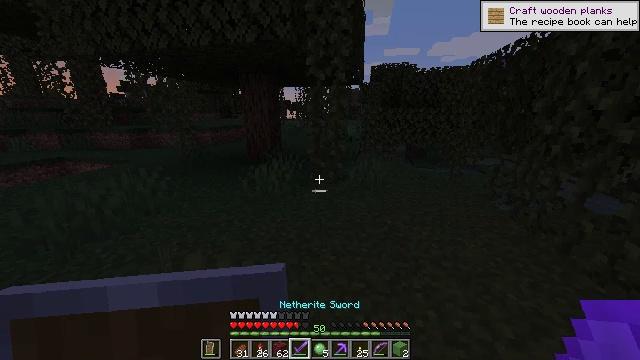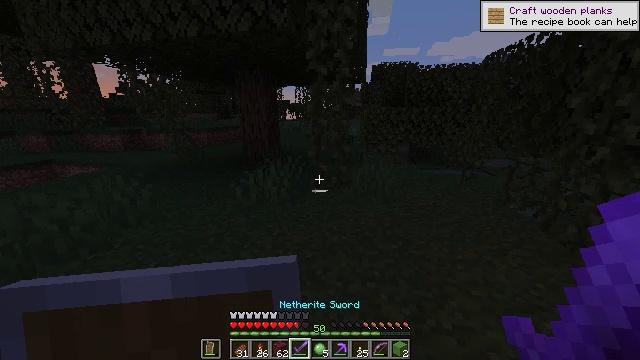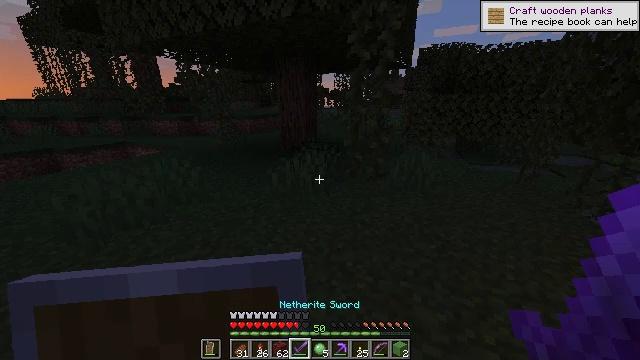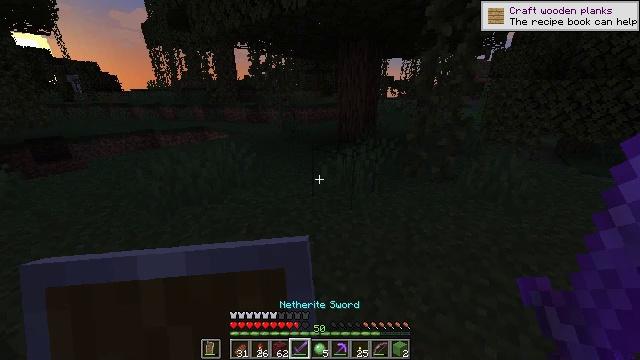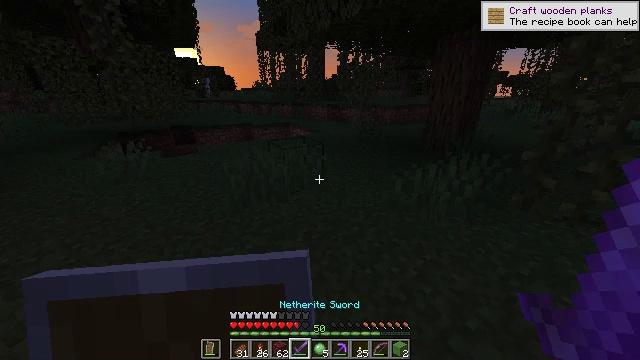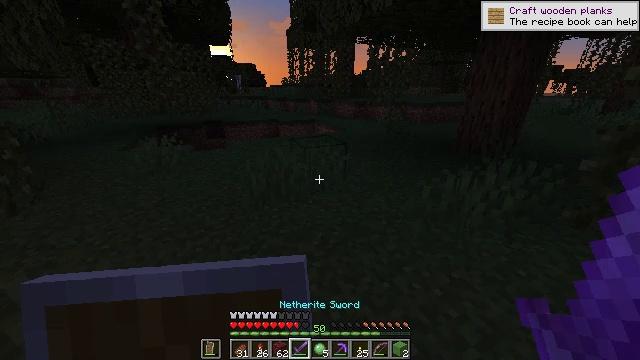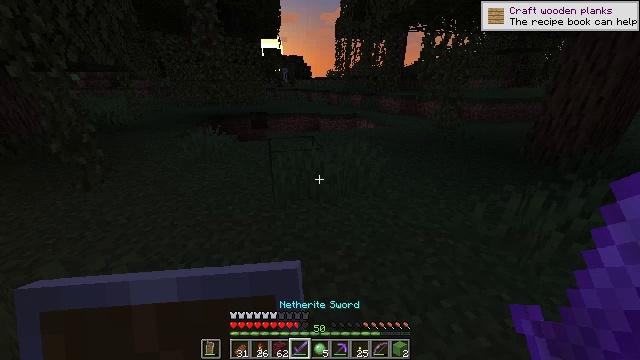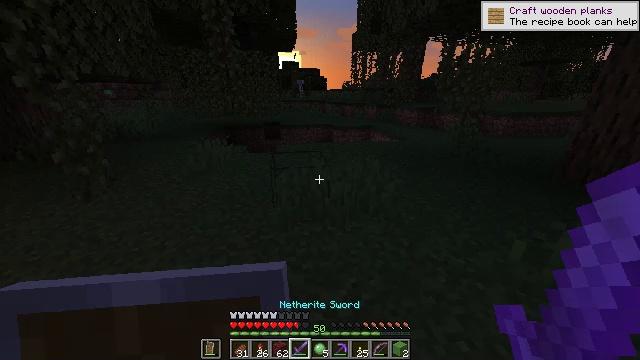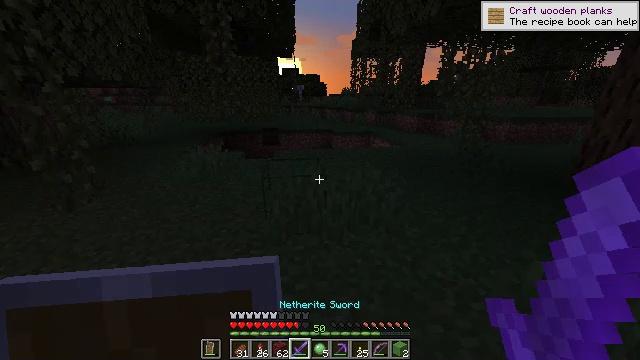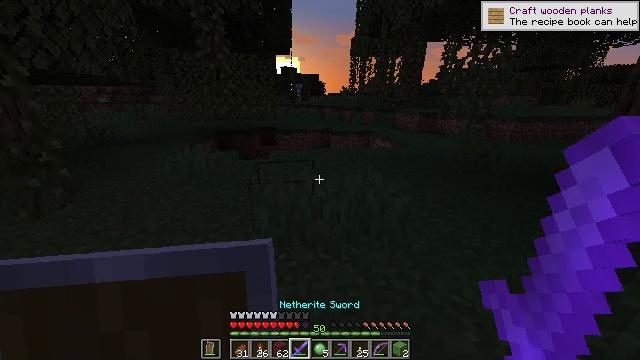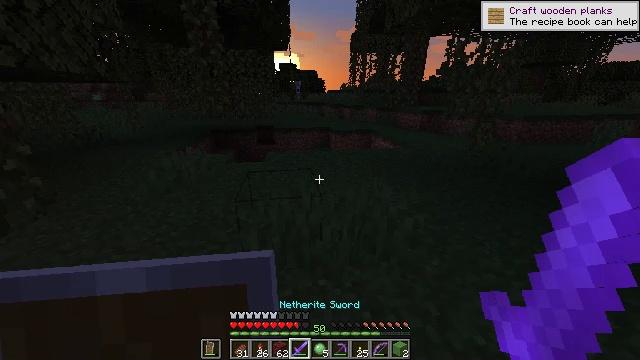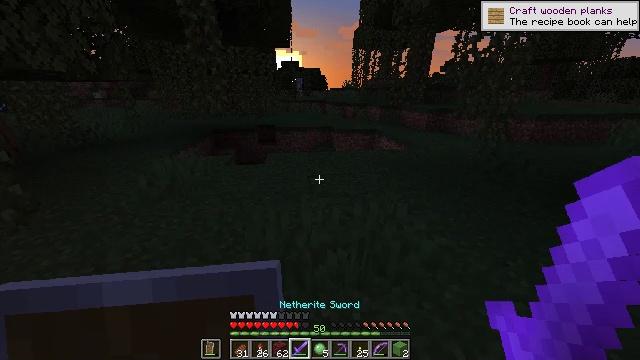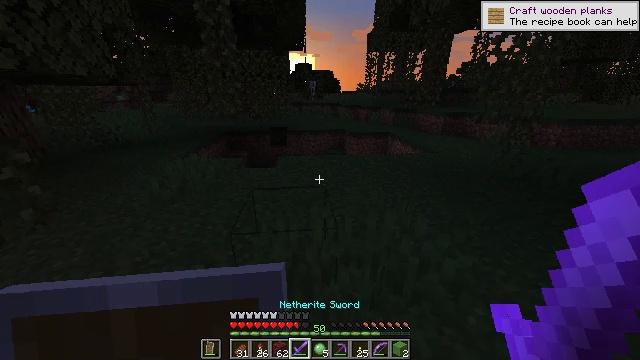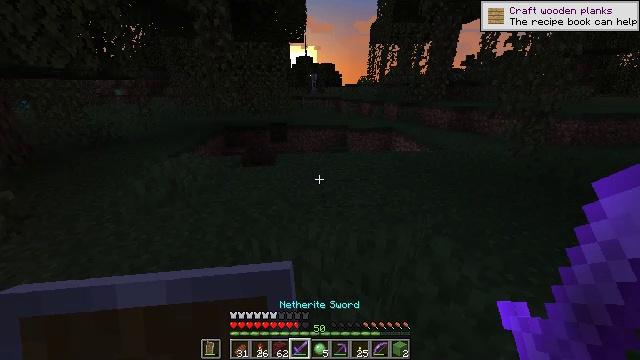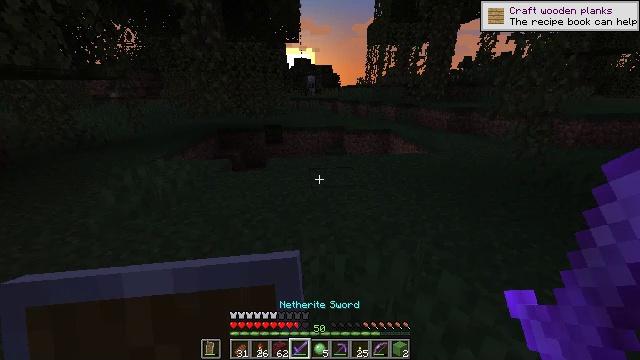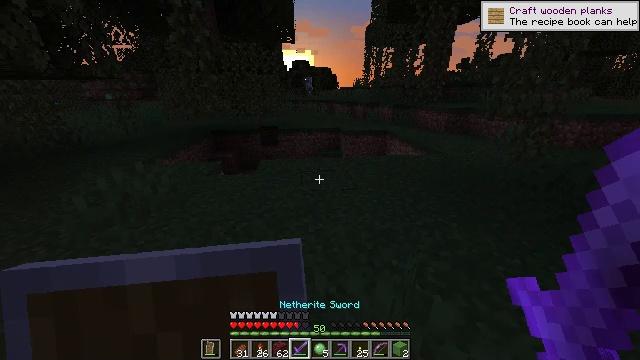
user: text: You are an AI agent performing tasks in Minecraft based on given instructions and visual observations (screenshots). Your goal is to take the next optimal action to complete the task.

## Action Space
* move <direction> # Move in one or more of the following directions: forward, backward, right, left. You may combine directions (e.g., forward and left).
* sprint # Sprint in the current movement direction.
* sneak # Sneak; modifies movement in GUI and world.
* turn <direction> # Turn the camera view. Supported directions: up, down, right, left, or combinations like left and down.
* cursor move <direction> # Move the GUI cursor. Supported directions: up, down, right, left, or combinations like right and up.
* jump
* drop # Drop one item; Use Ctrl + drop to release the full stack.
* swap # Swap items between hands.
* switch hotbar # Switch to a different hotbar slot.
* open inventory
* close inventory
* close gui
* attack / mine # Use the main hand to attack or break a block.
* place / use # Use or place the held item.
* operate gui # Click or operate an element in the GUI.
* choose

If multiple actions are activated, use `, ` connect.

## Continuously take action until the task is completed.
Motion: motion action
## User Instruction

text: Kill enemies.
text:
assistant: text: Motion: move forward
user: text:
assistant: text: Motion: move forward, turn left and down
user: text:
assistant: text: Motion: move forward, turn left and down
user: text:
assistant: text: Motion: move forward, turn left
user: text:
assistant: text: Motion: move forward, turn left
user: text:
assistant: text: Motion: move forward, turn left and down
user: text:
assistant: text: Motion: move forward, turn left and up
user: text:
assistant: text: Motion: move forward, turn up
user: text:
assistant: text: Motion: move forward
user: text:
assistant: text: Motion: move forward
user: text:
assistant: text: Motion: move forward
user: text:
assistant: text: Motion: move forward, turn left
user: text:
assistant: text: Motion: move forward and move right, turn down
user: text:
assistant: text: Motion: move forward and move right
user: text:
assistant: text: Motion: move forward and move right
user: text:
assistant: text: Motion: move forward and move right
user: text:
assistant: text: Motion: move forward and move right
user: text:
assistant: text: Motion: move forward and move right
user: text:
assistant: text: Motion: move forward and move right
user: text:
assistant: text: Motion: move forward and move right
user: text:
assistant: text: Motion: move forward and move right
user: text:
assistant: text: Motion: move forward and move right
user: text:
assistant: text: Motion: move forward and move right
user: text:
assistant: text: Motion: move forward and move right
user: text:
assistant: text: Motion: move forward and move right
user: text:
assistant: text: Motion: move forward and move right
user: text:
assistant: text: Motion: move forward and move right
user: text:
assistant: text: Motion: move forward and move right
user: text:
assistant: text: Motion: move forward and move right
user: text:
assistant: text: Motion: move forward and move right